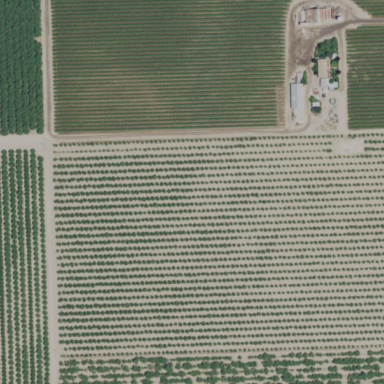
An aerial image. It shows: Vineyard growing grapes.